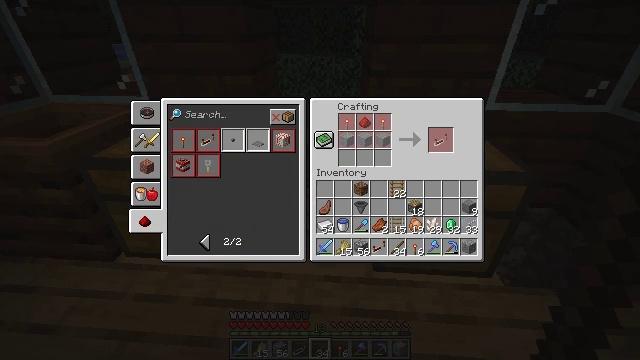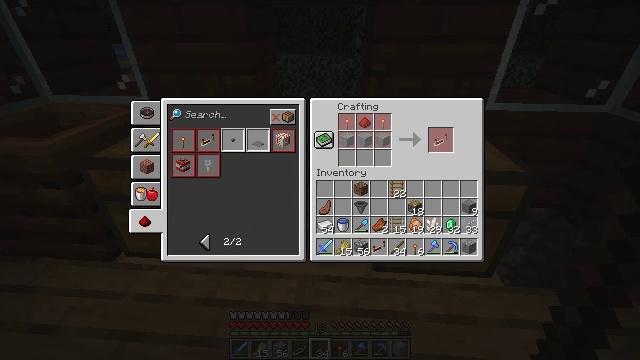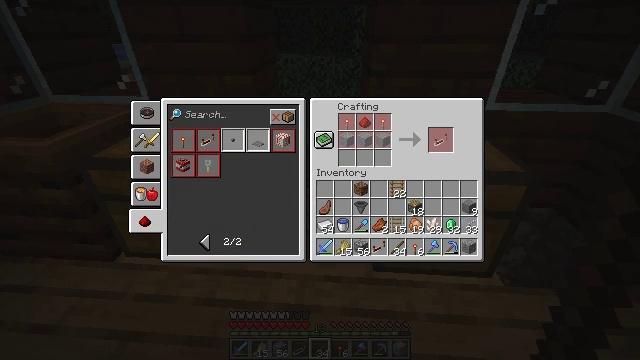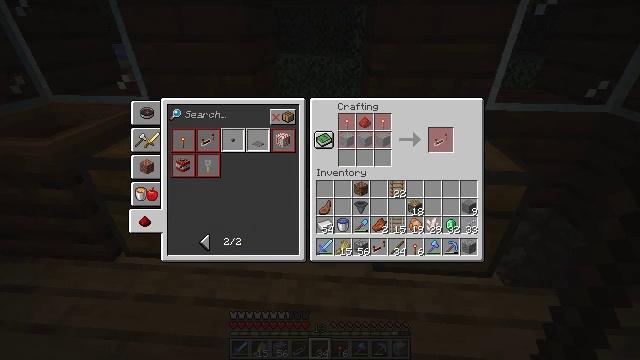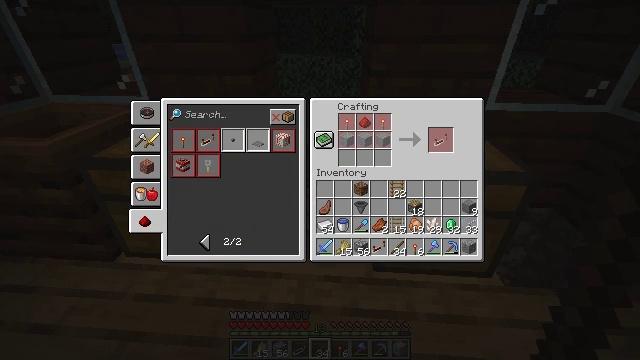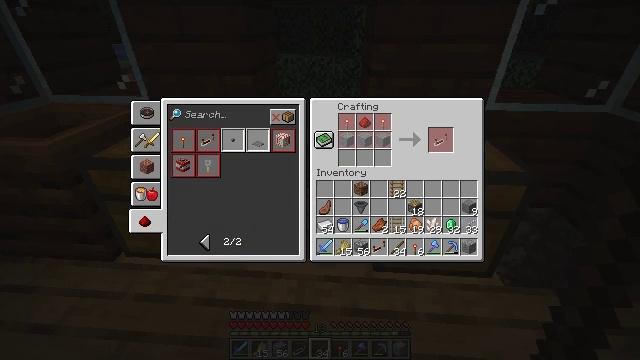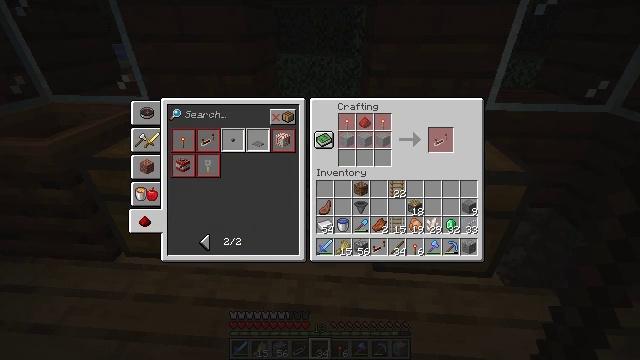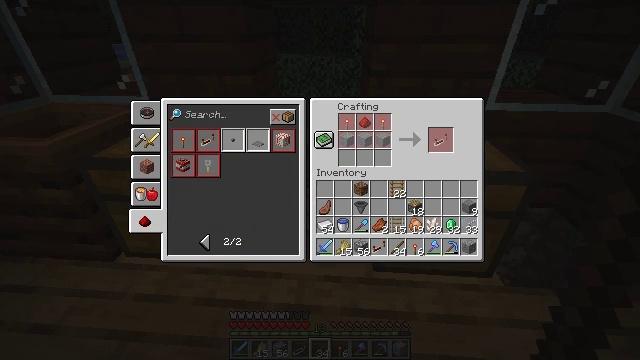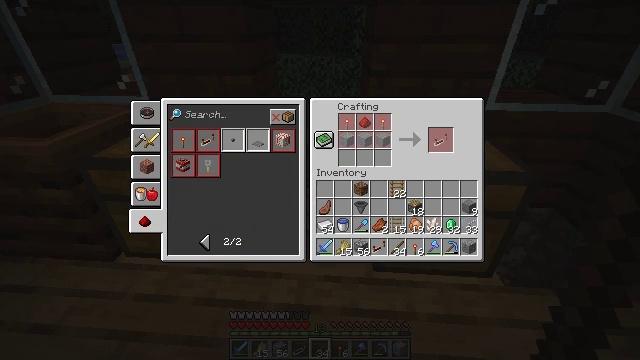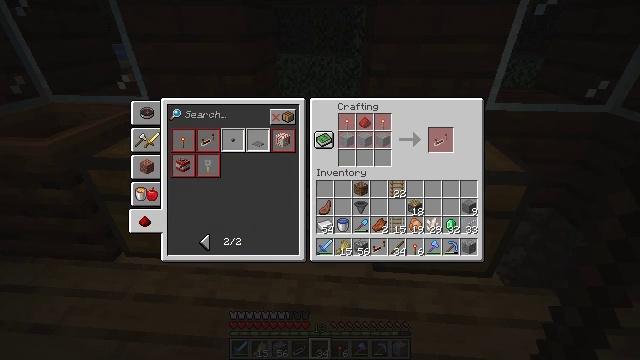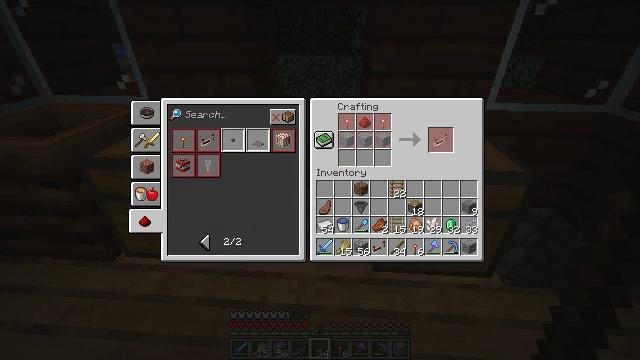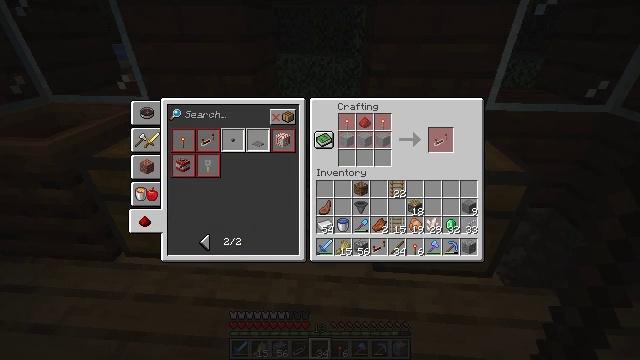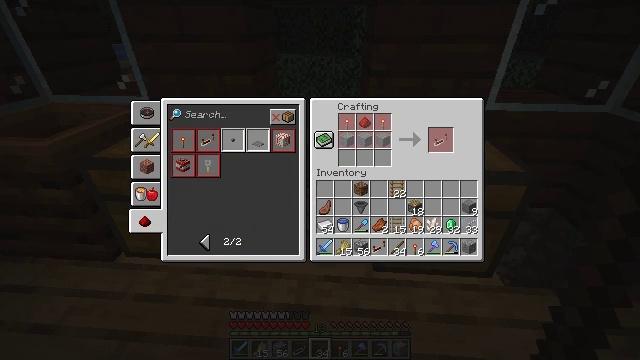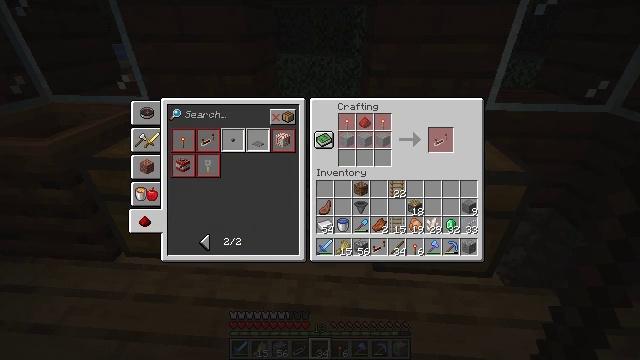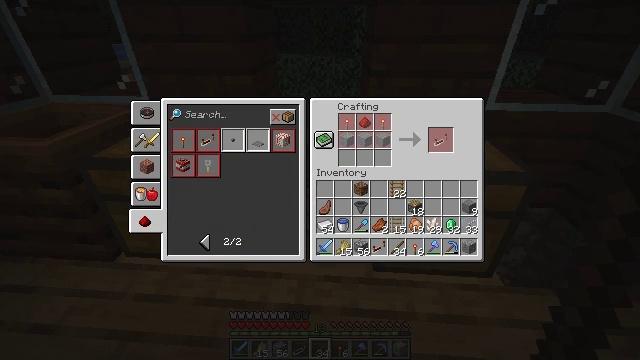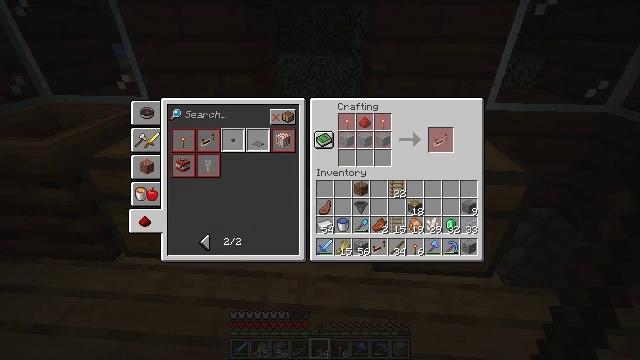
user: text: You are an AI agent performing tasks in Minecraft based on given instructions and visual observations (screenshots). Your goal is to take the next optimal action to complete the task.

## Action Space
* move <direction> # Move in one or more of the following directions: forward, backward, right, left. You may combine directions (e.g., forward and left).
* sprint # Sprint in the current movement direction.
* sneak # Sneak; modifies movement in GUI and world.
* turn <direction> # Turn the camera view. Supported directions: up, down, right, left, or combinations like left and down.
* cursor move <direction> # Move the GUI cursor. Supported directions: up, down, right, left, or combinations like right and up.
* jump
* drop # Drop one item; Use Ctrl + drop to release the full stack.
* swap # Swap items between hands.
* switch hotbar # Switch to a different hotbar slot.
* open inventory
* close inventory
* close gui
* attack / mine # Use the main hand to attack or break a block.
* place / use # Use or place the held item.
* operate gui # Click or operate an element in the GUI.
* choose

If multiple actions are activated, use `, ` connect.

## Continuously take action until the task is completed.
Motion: motion action
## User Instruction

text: Combine materials in the crafting table to craft a repeater.
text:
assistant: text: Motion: no_op
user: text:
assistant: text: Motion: no_op
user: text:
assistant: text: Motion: no_op
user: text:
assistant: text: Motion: cursor move right
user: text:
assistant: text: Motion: no_op
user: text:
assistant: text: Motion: no_op
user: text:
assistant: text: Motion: no_op
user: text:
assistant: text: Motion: no_op
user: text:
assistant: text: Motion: no_op
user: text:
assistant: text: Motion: no_op
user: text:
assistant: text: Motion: no_op
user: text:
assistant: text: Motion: no_op
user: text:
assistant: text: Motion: no_op
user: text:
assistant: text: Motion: no_op
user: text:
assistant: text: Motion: no_op
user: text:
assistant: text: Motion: no_op
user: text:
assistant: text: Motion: no_op
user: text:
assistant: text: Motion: no_op
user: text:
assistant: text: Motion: no_op
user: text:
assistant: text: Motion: no_op
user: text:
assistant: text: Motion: no_op
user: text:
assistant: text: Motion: no_op
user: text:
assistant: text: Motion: no_op
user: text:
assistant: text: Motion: no_op
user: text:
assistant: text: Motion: no_op
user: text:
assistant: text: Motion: no_op
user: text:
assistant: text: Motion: no_op
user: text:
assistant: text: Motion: no_op
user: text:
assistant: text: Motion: no_op
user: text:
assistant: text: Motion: no_op